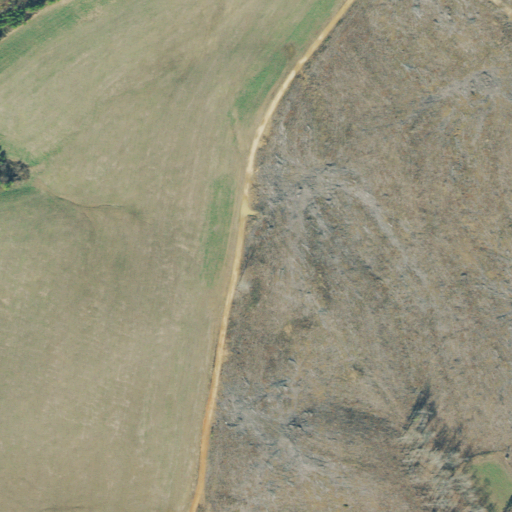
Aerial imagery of ridge(s) in Tennessee named Bevis Ridge containing grassland, shrub, and evergreen forest